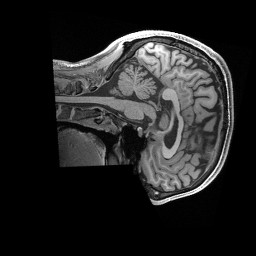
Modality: T1w
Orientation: sagittal
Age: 27
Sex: male
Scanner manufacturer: siemens
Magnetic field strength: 3 T
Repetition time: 2.4 s
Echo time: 0.00228 s